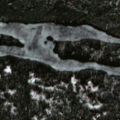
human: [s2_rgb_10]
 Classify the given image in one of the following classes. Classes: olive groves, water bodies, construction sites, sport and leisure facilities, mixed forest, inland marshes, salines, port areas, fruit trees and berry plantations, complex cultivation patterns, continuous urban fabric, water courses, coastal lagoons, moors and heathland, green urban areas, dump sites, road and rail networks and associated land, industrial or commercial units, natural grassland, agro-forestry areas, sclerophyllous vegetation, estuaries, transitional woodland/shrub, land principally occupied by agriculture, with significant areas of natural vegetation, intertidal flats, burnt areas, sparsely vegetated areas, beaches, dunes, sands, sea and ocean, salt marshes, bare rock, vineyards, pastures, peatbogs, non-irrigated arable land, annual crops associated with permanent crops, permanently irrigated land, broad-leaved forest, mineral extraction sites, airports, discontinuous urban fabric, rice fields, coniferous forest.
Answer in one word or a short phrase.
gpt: coniferous forest, water bodies